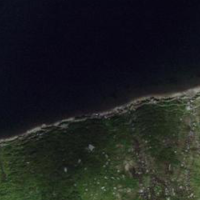
EUNIS habitat code: 14
Species observed at this site:
Rhododendron ferrugineum